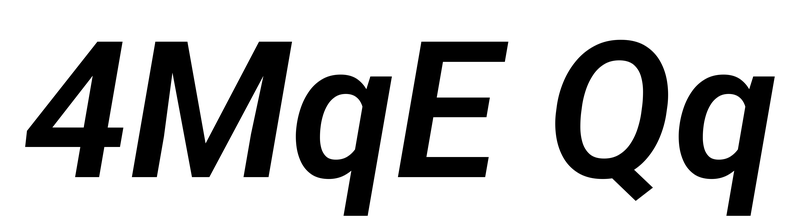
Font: Roboto-Italic_SemiBold_Italic